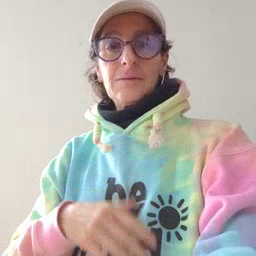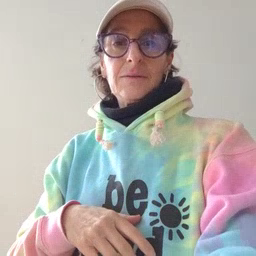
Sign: sad